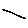
Label: line